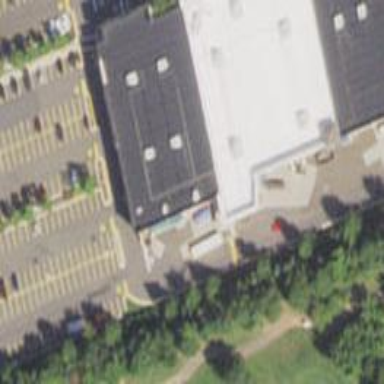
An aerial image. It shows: Retail building.